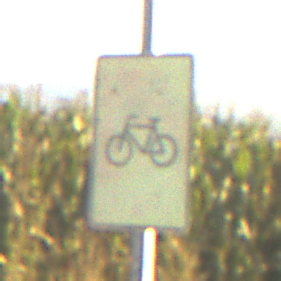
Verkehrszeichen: RadverkehrOhnePfeilsymbol
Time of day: SunriseSunset
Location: Outdoor (RoadRail)
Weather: Clear
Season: NotSpecified
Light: Natural